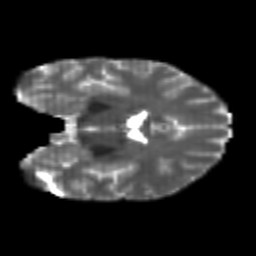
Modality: T2w
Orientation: coronal
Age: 21
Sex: female
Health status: healthy
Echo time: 0.074 s